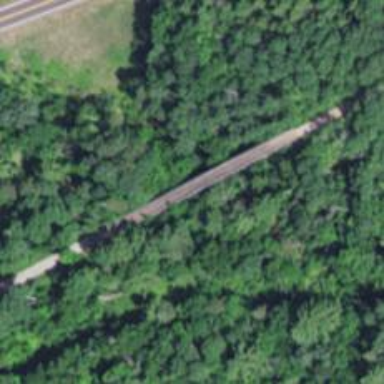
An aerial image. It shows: Excellent trail visibility on abandoned railway track.